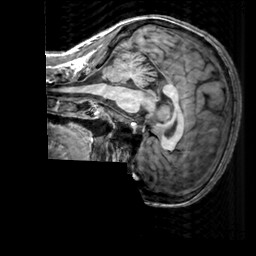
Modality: T1w
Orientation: sagittal
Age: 34
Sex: female
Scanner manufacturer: siemens
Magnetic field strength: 3 T
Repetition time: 2.3 s
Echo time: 0.00303 s